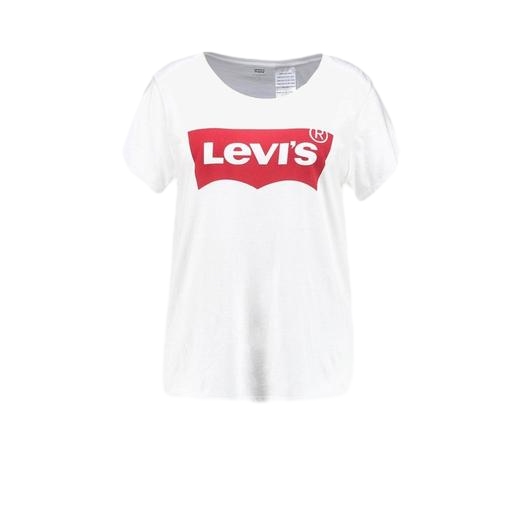
graphic tee shirt, batwing t-shirt, graphic tee, white background